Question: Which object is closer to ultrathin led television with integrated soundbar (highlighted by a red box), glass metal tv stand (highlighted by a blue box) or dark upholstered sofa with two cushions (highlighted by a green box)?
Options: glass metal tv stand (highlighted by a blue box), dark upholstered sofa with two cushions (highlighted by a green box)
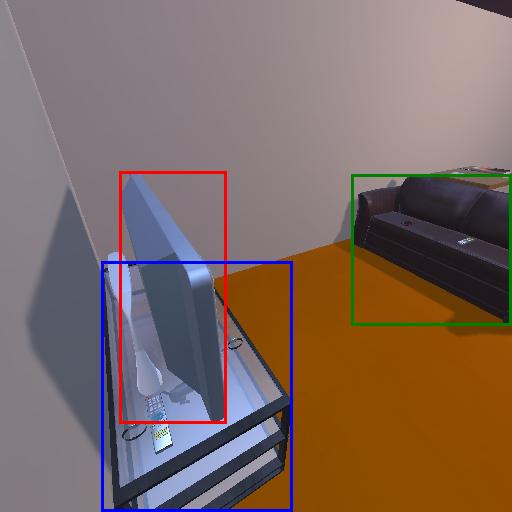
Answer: glass metal tv stand (highlighted by a blue box)